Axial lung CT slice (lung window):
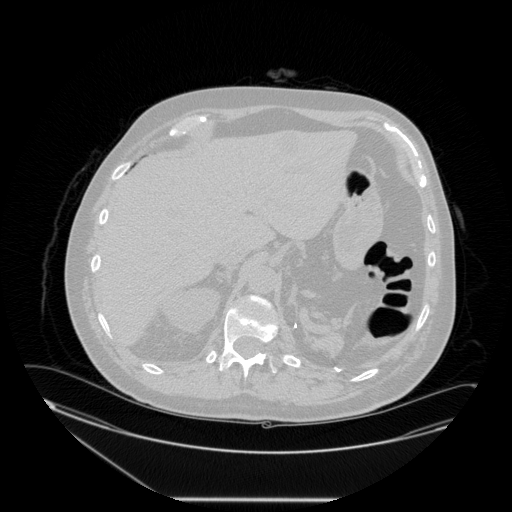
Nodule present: no